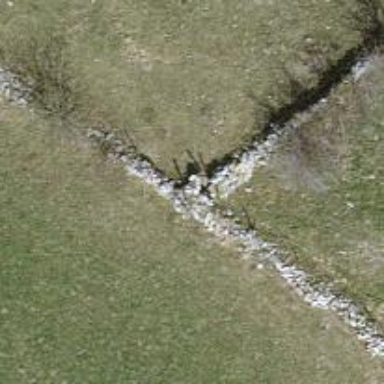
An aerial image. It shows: Dry stone wall barrier.